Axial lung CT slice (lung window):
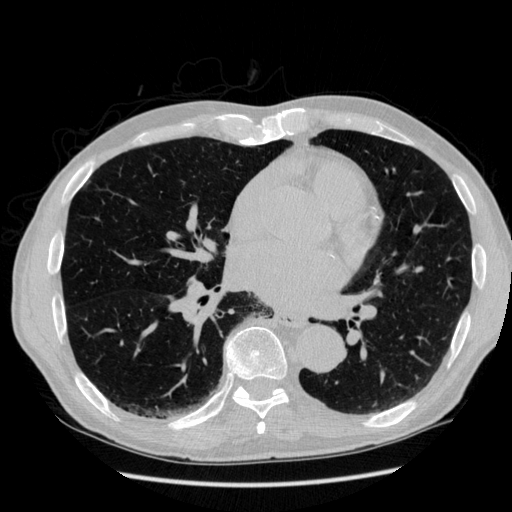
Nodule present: no